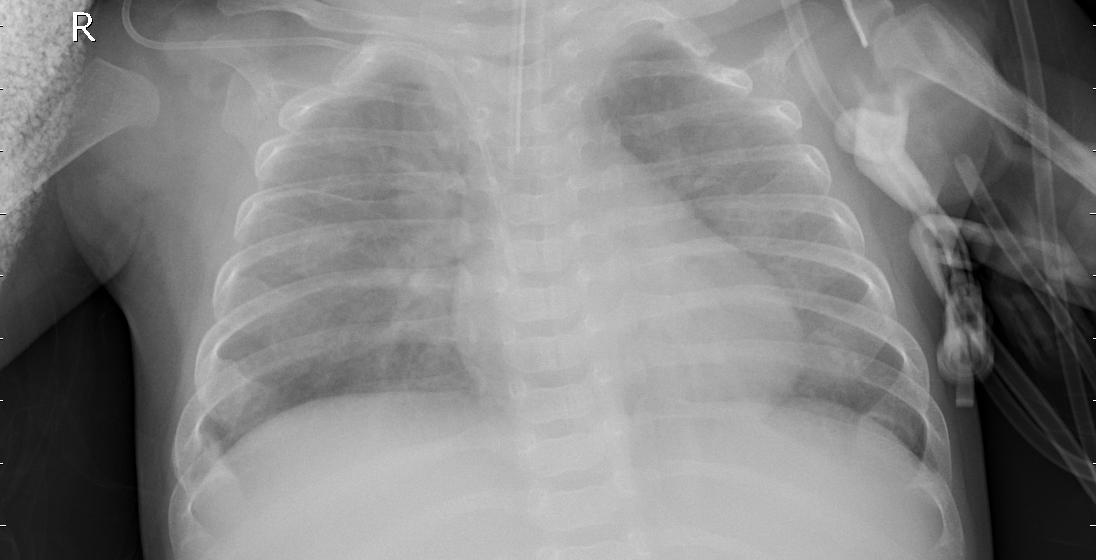
Diagnosis: PNEUMONIA